Question: I am attempting to use the DocuSign API and my master account to send on behalf of a sub user but I am getting the following error message:
'''
HTTP/1.1 401 Unauthorized
Cache-Control: no-cache
Content-Length: 126
Content-Type: application/json; charset=utf-8
Date: Mon, 14 Jul 2014 08:00:13 GMT
Strict-Transport-Security: max-age=<PHONE>; includeSubDomains
{
"errorCode": "USER_LACKS_PERMISSIONS",
"message": "This user lacks sufficient permissions to access this resource."
}
'''
The code I am using is:
'''
POST https://demo.docusign.net/restapi/v2/accounts/651932/envelopes HTTP/1.1
Content-Type: multipart/form-data; boundary=COMPANYBOUNDARY
Accept: application/json
Authorization: bearer ijj3DH7YYT4MH9mDh7HO/AYCltk=
X-DocuSign-Act-As-User: joffrey@company.com
Host: demo.docusign.net
Content-Length: 13047
Expect: 100-continue
Connection: Keep-Alive
--COMPANYBOUNDARY
Content-Type: application/json
Content-Disposition: form-data
{"Status":"sent","emailBlurb":"Test e-mail body","emailSubject":"asd","documents":[{"name":"Test Document with ID.docx","documentId":1,"order":1}],"recipients":{"signers":[{"email":"anycustomer@gmail.com","name":"Dave","recipientId":0,"tabs":{"signHereTabs":[{"anchorString":"/customer/","anchorIgnoreIfNotPresent":false}]}}]}}
--COMPANYBOUNDARY
Content-Type: application/vnd.openxmlformats-officedocument.wordprocessingml.document
Content-Disposition: file; filename="Test Document with ID.docx"; documentid="1"
*byteshere*
--COMPANYBOUNDARY--
'''
We have tried connecting to the online console with the sub user and have successfully sent an envelope, so the permissions for sending envelopes is correctly set.
The master account has "sent on behalf" permissions set to true as well:

Any help on how to sort this out would be greatly appreciated.
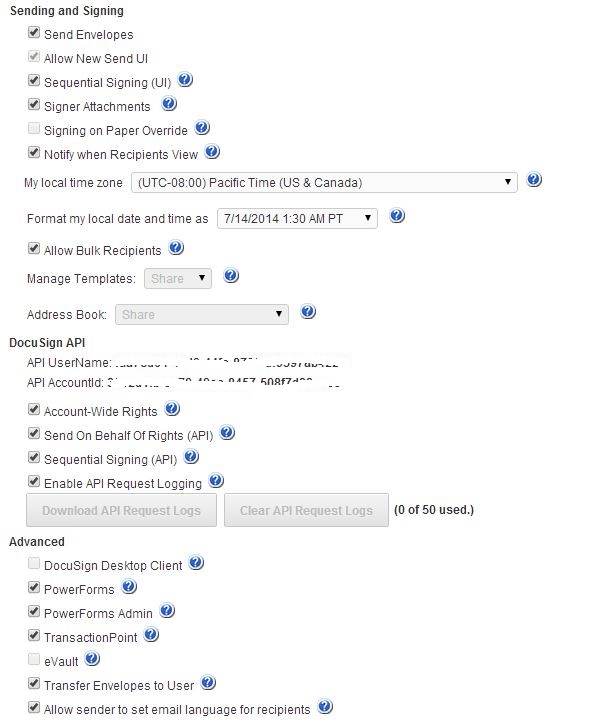
Answer: After further testing, I've confirmed that the operating user need not be identified in the X-DocuSign-Act-As-User header when the authorization token belongs to that user. Doing so when the user lacks SOBO permission will cause this 401 error even if the X-DocuSign-Act-As-User is set to the same user.